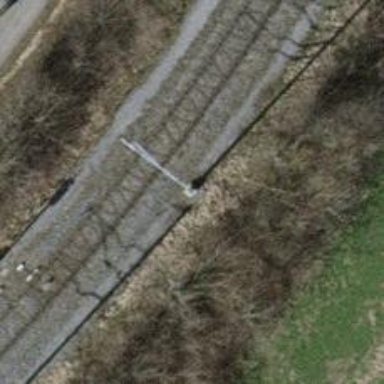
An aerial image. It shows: Catenary mast for power lines.